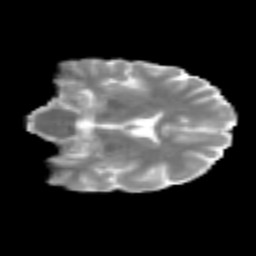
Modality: MD
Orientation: coronal
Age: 22
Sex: female
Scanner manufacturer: siemens
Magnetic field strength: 3 T
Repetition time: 2.3 s
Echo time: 0.085 s